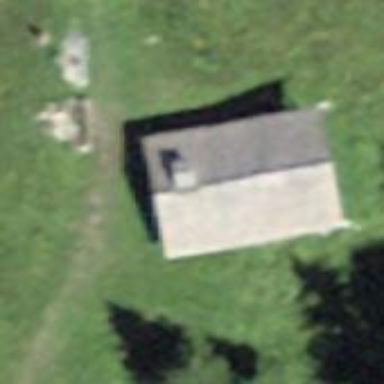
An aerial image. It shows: Hut.